Field crop: tomato
Growth stage: 2
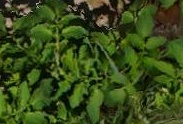
Species: tomato